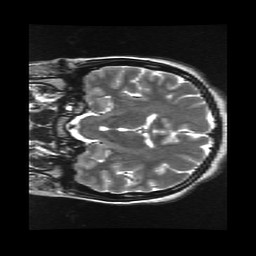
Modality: T2w
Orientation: coronal
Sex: female
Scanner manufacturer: ge
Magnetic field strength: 3 T
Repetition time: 5 s
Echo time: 0.1019 s